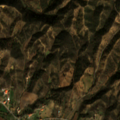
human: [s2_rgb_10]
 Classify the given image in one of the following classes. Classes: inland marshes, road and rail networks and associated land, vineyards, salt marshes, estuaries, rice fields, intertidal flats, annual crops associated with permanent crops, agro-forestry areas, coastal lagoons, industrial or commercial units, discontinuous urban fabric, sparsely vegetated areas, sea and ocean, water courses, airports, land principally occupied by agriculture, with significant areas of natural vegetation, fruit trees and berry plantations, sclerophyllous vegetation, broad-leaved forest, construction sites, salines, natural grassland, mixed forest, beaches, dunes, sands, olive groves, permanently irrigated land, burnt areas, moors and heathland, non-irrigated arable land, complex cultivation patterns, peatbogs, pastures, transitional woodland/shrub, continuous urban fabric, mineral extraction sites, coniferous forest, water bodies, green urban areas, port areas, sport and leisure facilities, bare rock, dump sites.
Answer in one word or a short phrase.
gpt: annual crops associated with permanent crops, complex cultivation patterns, land principally occupied by agriculture, with significant areas of natural vegetation, broad-leaved forest